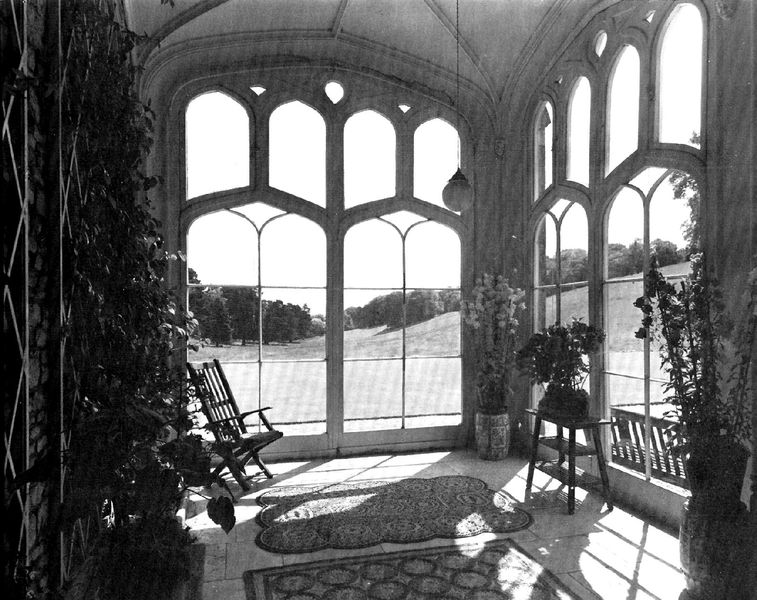
Titel: Devon, Luscombe Castle, Erdgeschoss
Standort: Devon (EU - GB - England)
Schlagwörter: schatten, weiß, bäume, landschaft, blume, blumen, fenster, grau, hell, lampe, licht, schwarz, stuhl, stühle, tisch, ausblick, blick, gras, park, teppich, architektur, hügel, natur, gitter, sessel, pflanzen, england, kontrast, garten, vase, aussicht, sonnenlicht, jugendstil, gartenstuhl, klappstuhl, vasen, teppiche, lichteinfall, transparent, foto, fotografie, bögen, gewölbe, schwarz-weiß, wei0, sonnig, efeu, schattenwurf, rabatte, gewächshaus, kletterpflanze, schattenspiel, planzen, blumenschmuck, strahlend, spalier, schwar, wintergarten, fot, fesnter, durchfensterung, erholung, hängelampe, lichtdurchflutet, schnittblumen, gestecke, view, zimmerpflanzen, case, 1920, strohmatten, vaseb, pflanzspalier